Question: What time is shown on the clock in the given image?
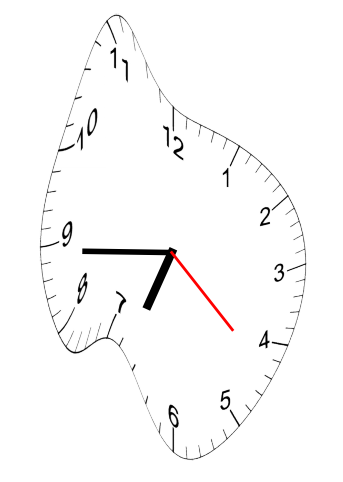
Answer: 06:44:22